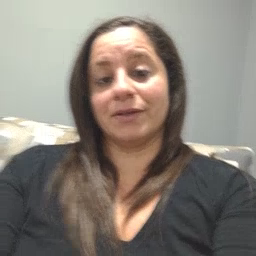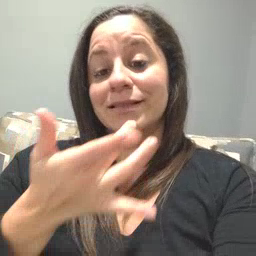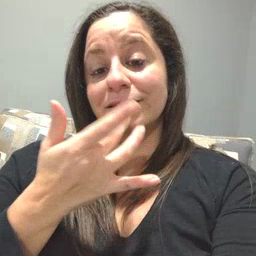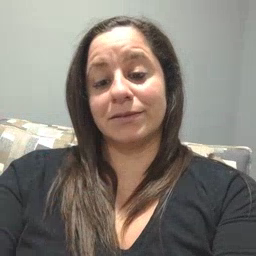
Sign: taste